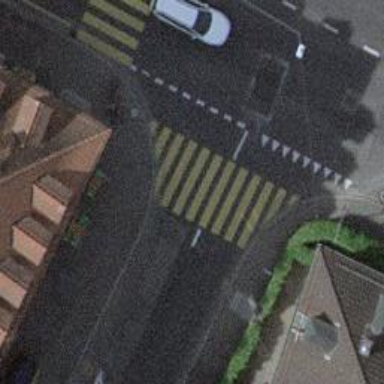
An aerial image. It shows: Uncontrolled zebra crossing with zebra markings.